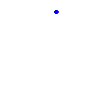
Particle: kaon